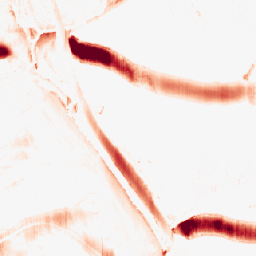
Category: morphological
Decomposition family: morphological_ellipse
Decomposition parameters: operation: opening
width: 30
height: 5
Upsampling method: area
Upsampling parameters: scale: 4
Upsampling scale: 4